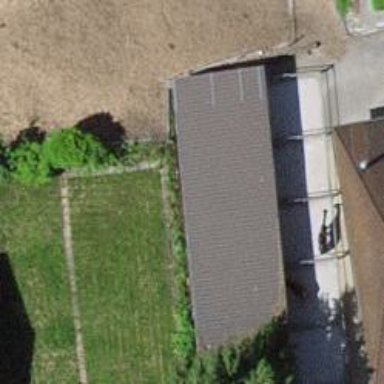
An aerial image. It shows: Farm auxiliary building.